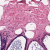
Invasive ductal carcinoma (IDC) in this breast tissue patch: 0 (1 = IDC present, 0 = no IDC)